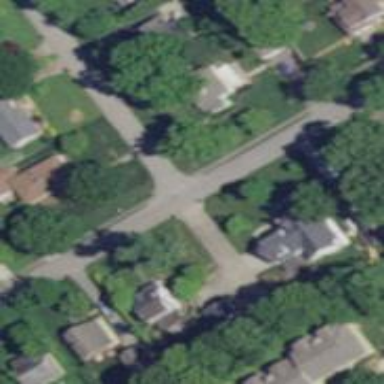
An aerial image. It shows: Residential road with sidewalk on the left side.